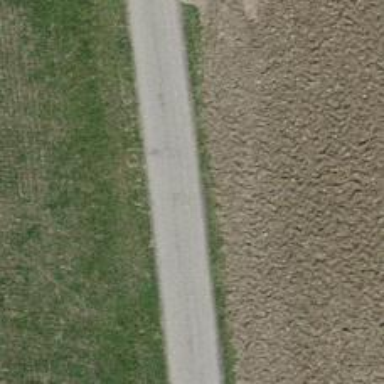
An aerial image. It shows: Asphalt track with grade1 quality.